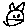
Label: cat